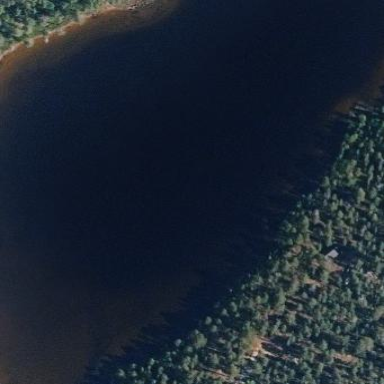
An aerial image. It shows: Serene lake.